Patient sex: M
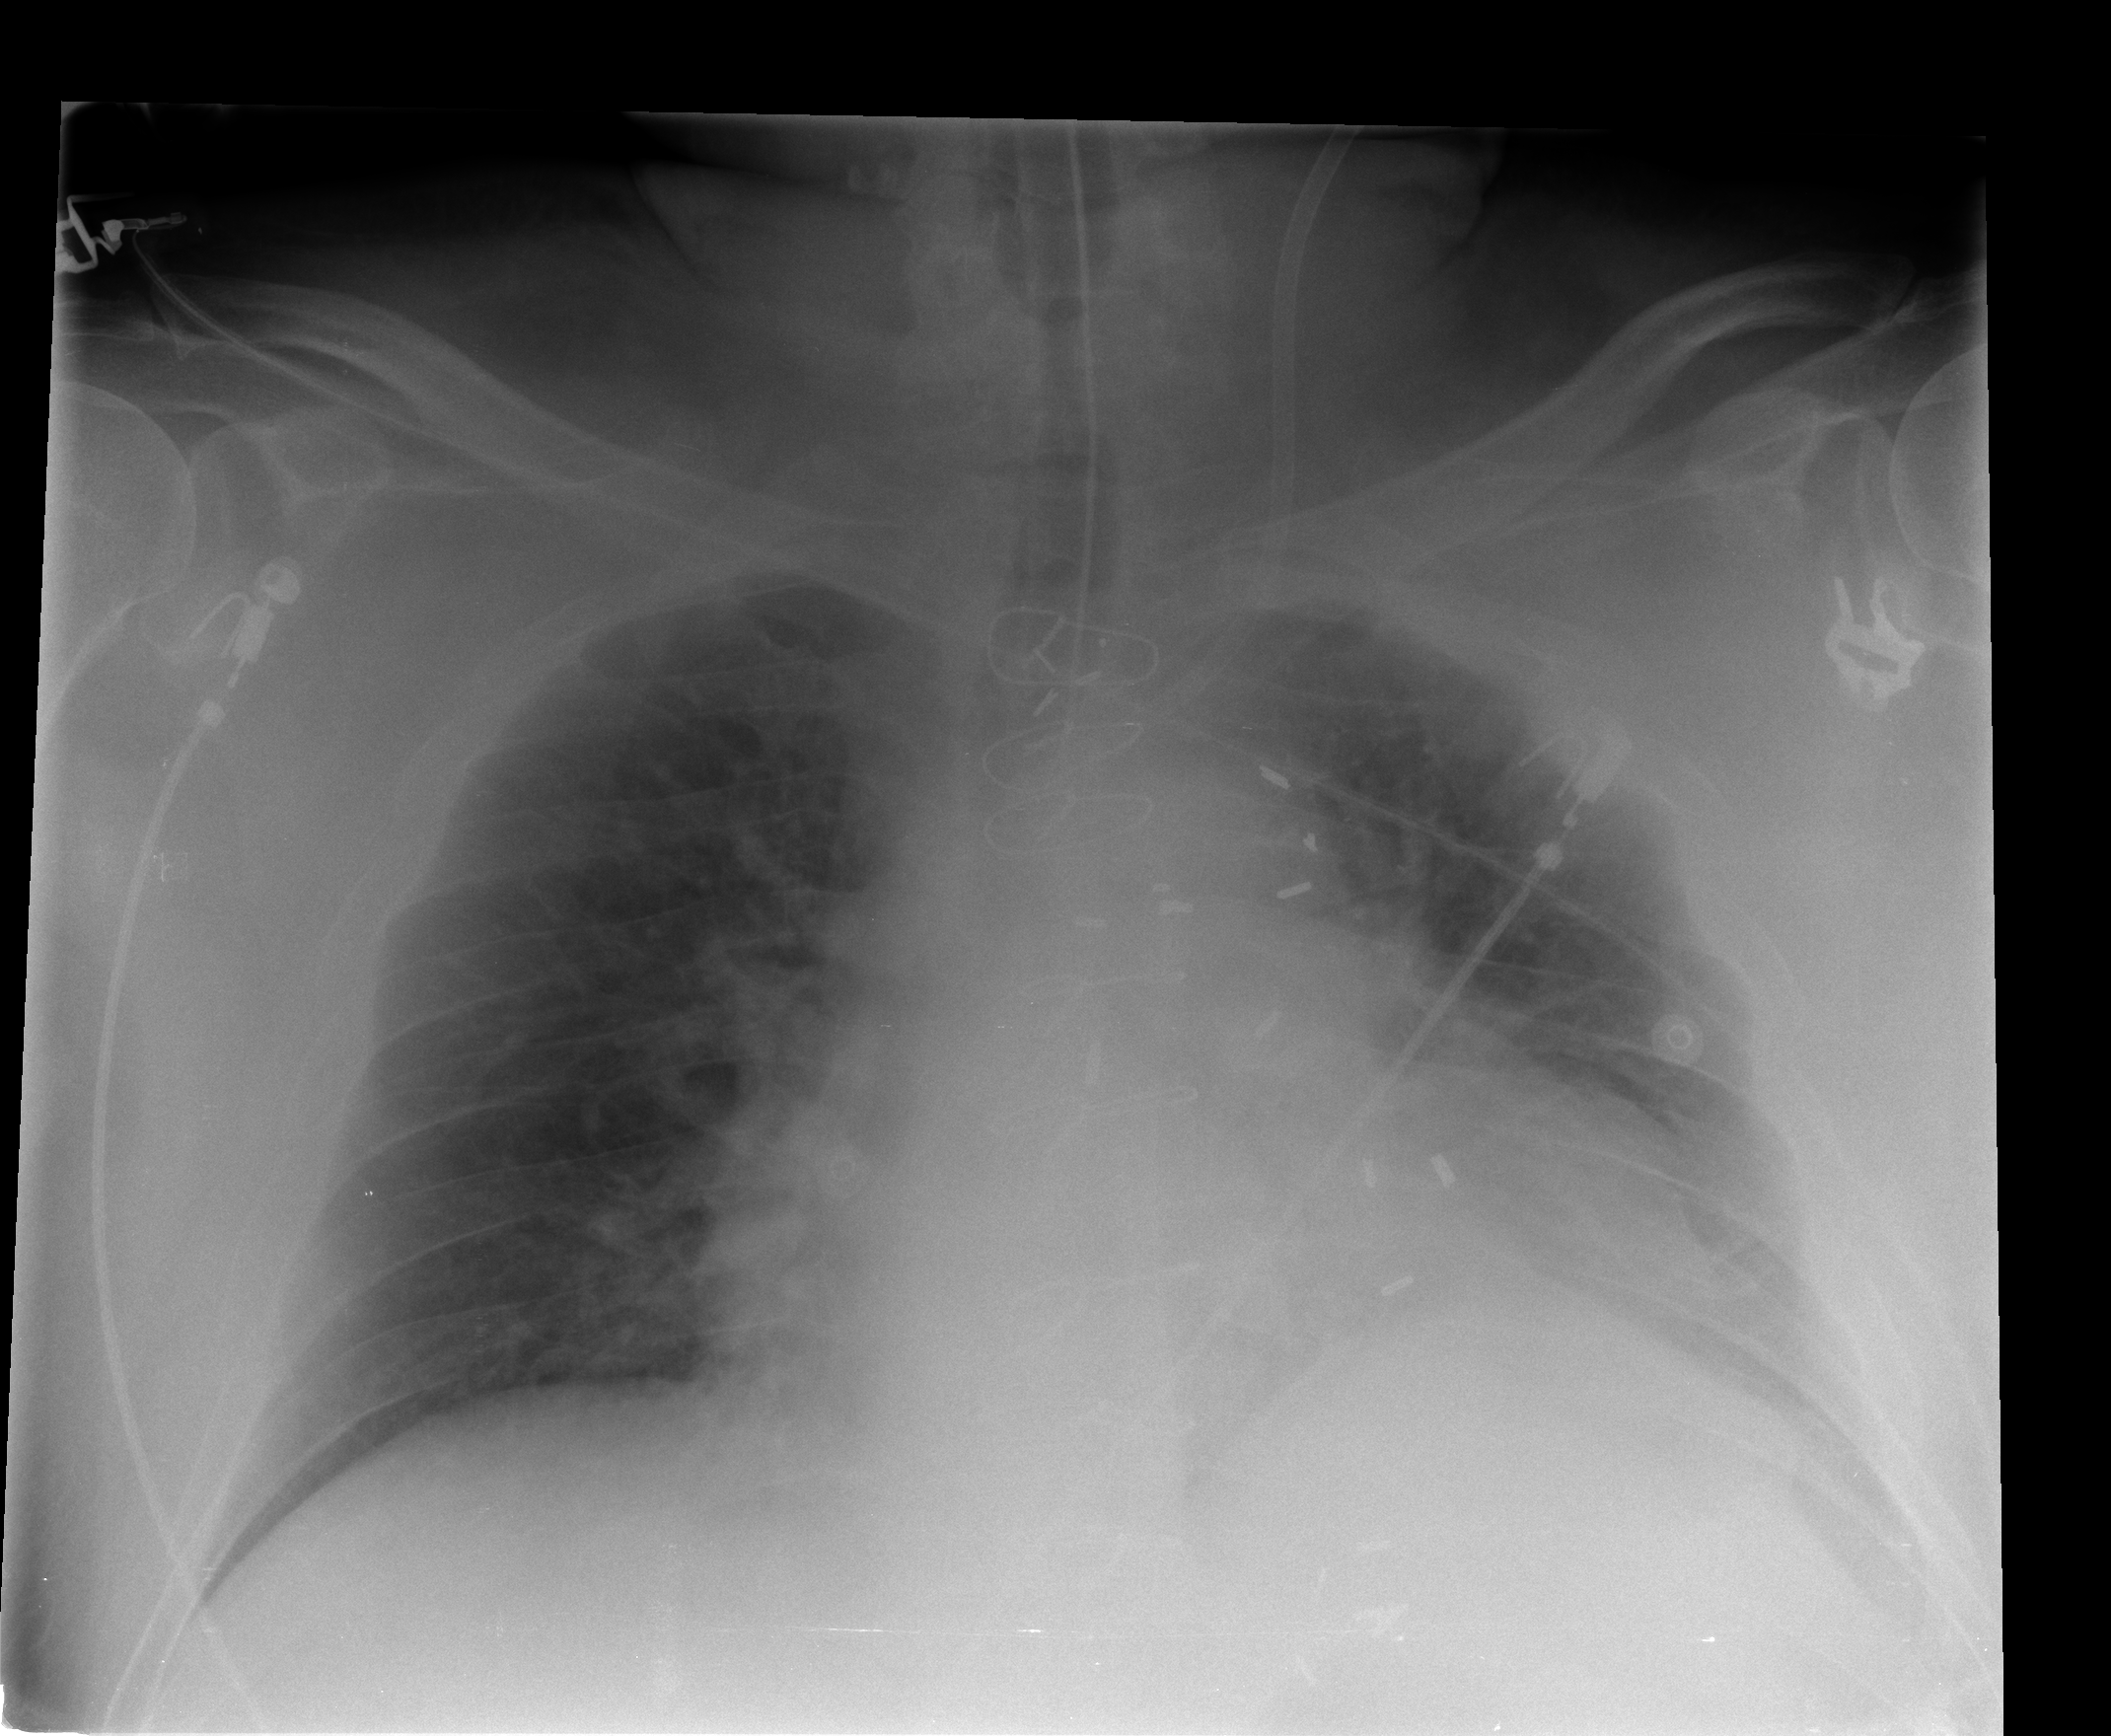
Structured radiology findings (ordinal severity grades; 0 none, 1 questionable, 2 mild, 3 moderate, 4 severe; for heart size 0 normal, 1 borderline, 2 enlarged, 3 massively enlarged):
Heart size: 2
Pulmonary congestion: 2
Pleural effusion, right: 0
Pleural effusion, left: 0
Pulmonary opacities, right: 0
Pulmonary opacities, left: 0
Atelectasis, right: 0
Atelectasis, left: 0